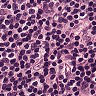
Metastatic tissue present: no